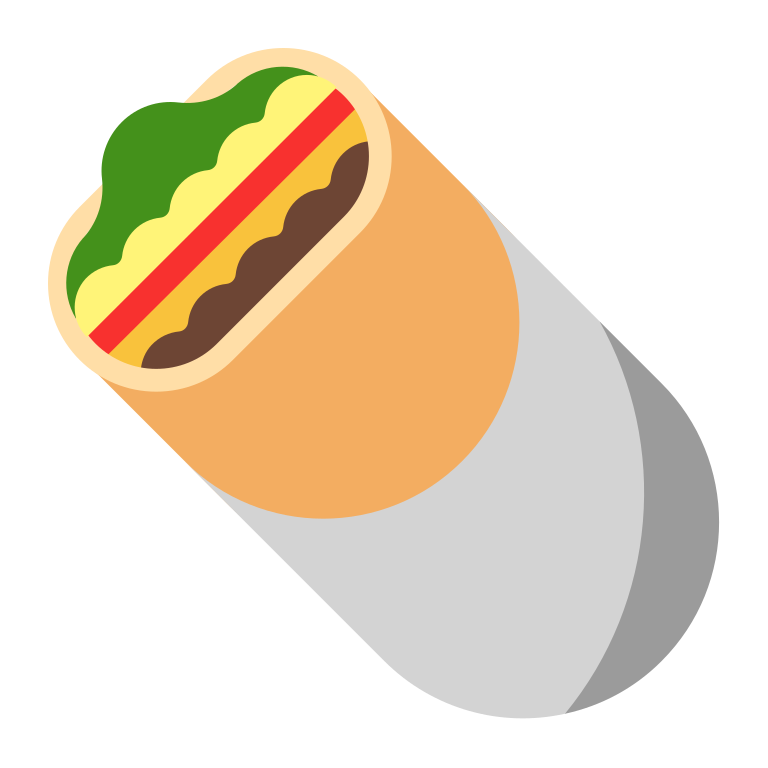
burrito flat